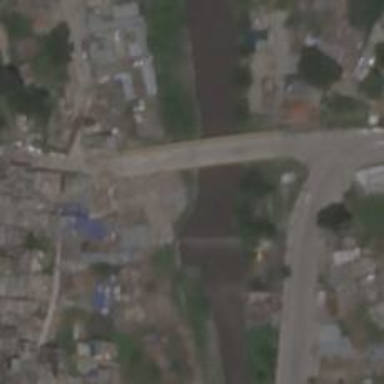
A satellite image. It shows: Secondary road crossing bridge.